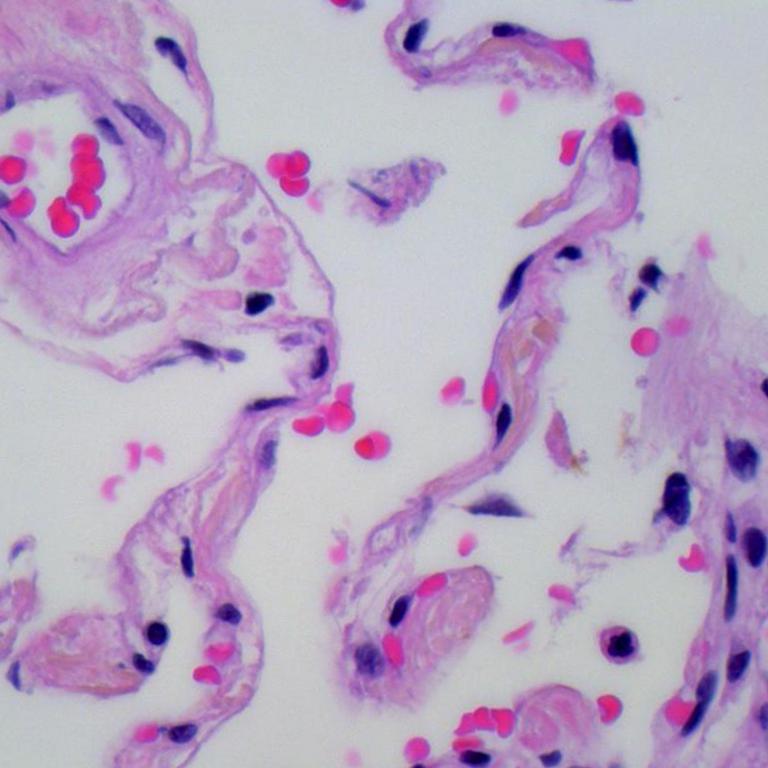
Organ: lung
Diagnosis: benign